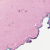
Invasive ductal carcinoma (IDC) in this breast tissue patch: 0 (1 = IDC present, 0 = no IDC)